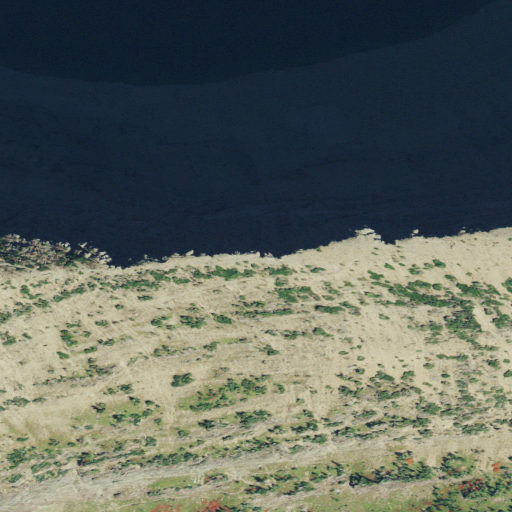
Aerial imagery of gap in Montana named Pitamakan Pass containing shrub, evergreen forest, barren land, open water, and grassland